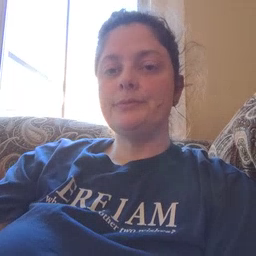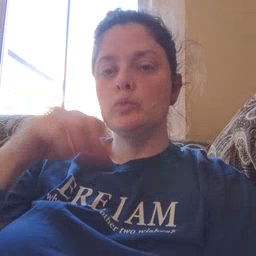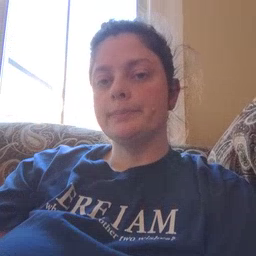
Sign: drop